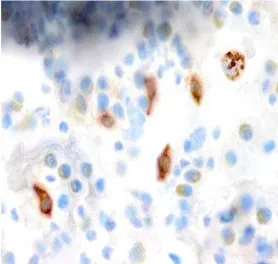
Brown color round granular cytoplasmic staining demonstrated by tryptase immunohistochemical staining on PB smear representing mast cells in. (x100).
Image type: pathology (immunostaining)